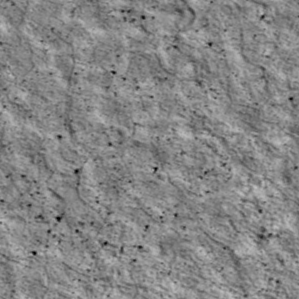
Label: non_frost